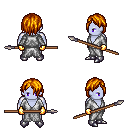
a pixel art fantasy rpg character, male body template, dark elf, purple skin, white robe, metal pants, dark blonde bangs hairstyle, gold gloves, metal boots, spear, four views (front, back, left, right), 2x2 character sprite sheet, small pixel art, hard edges, no anti-aliasing